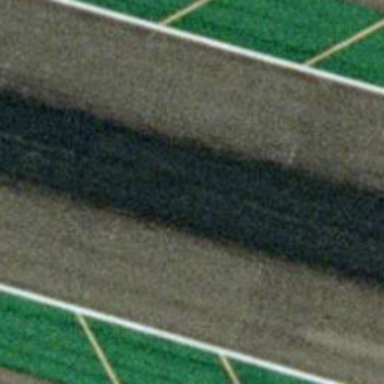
It is a straight runway with some mark lines on it .